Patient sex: M
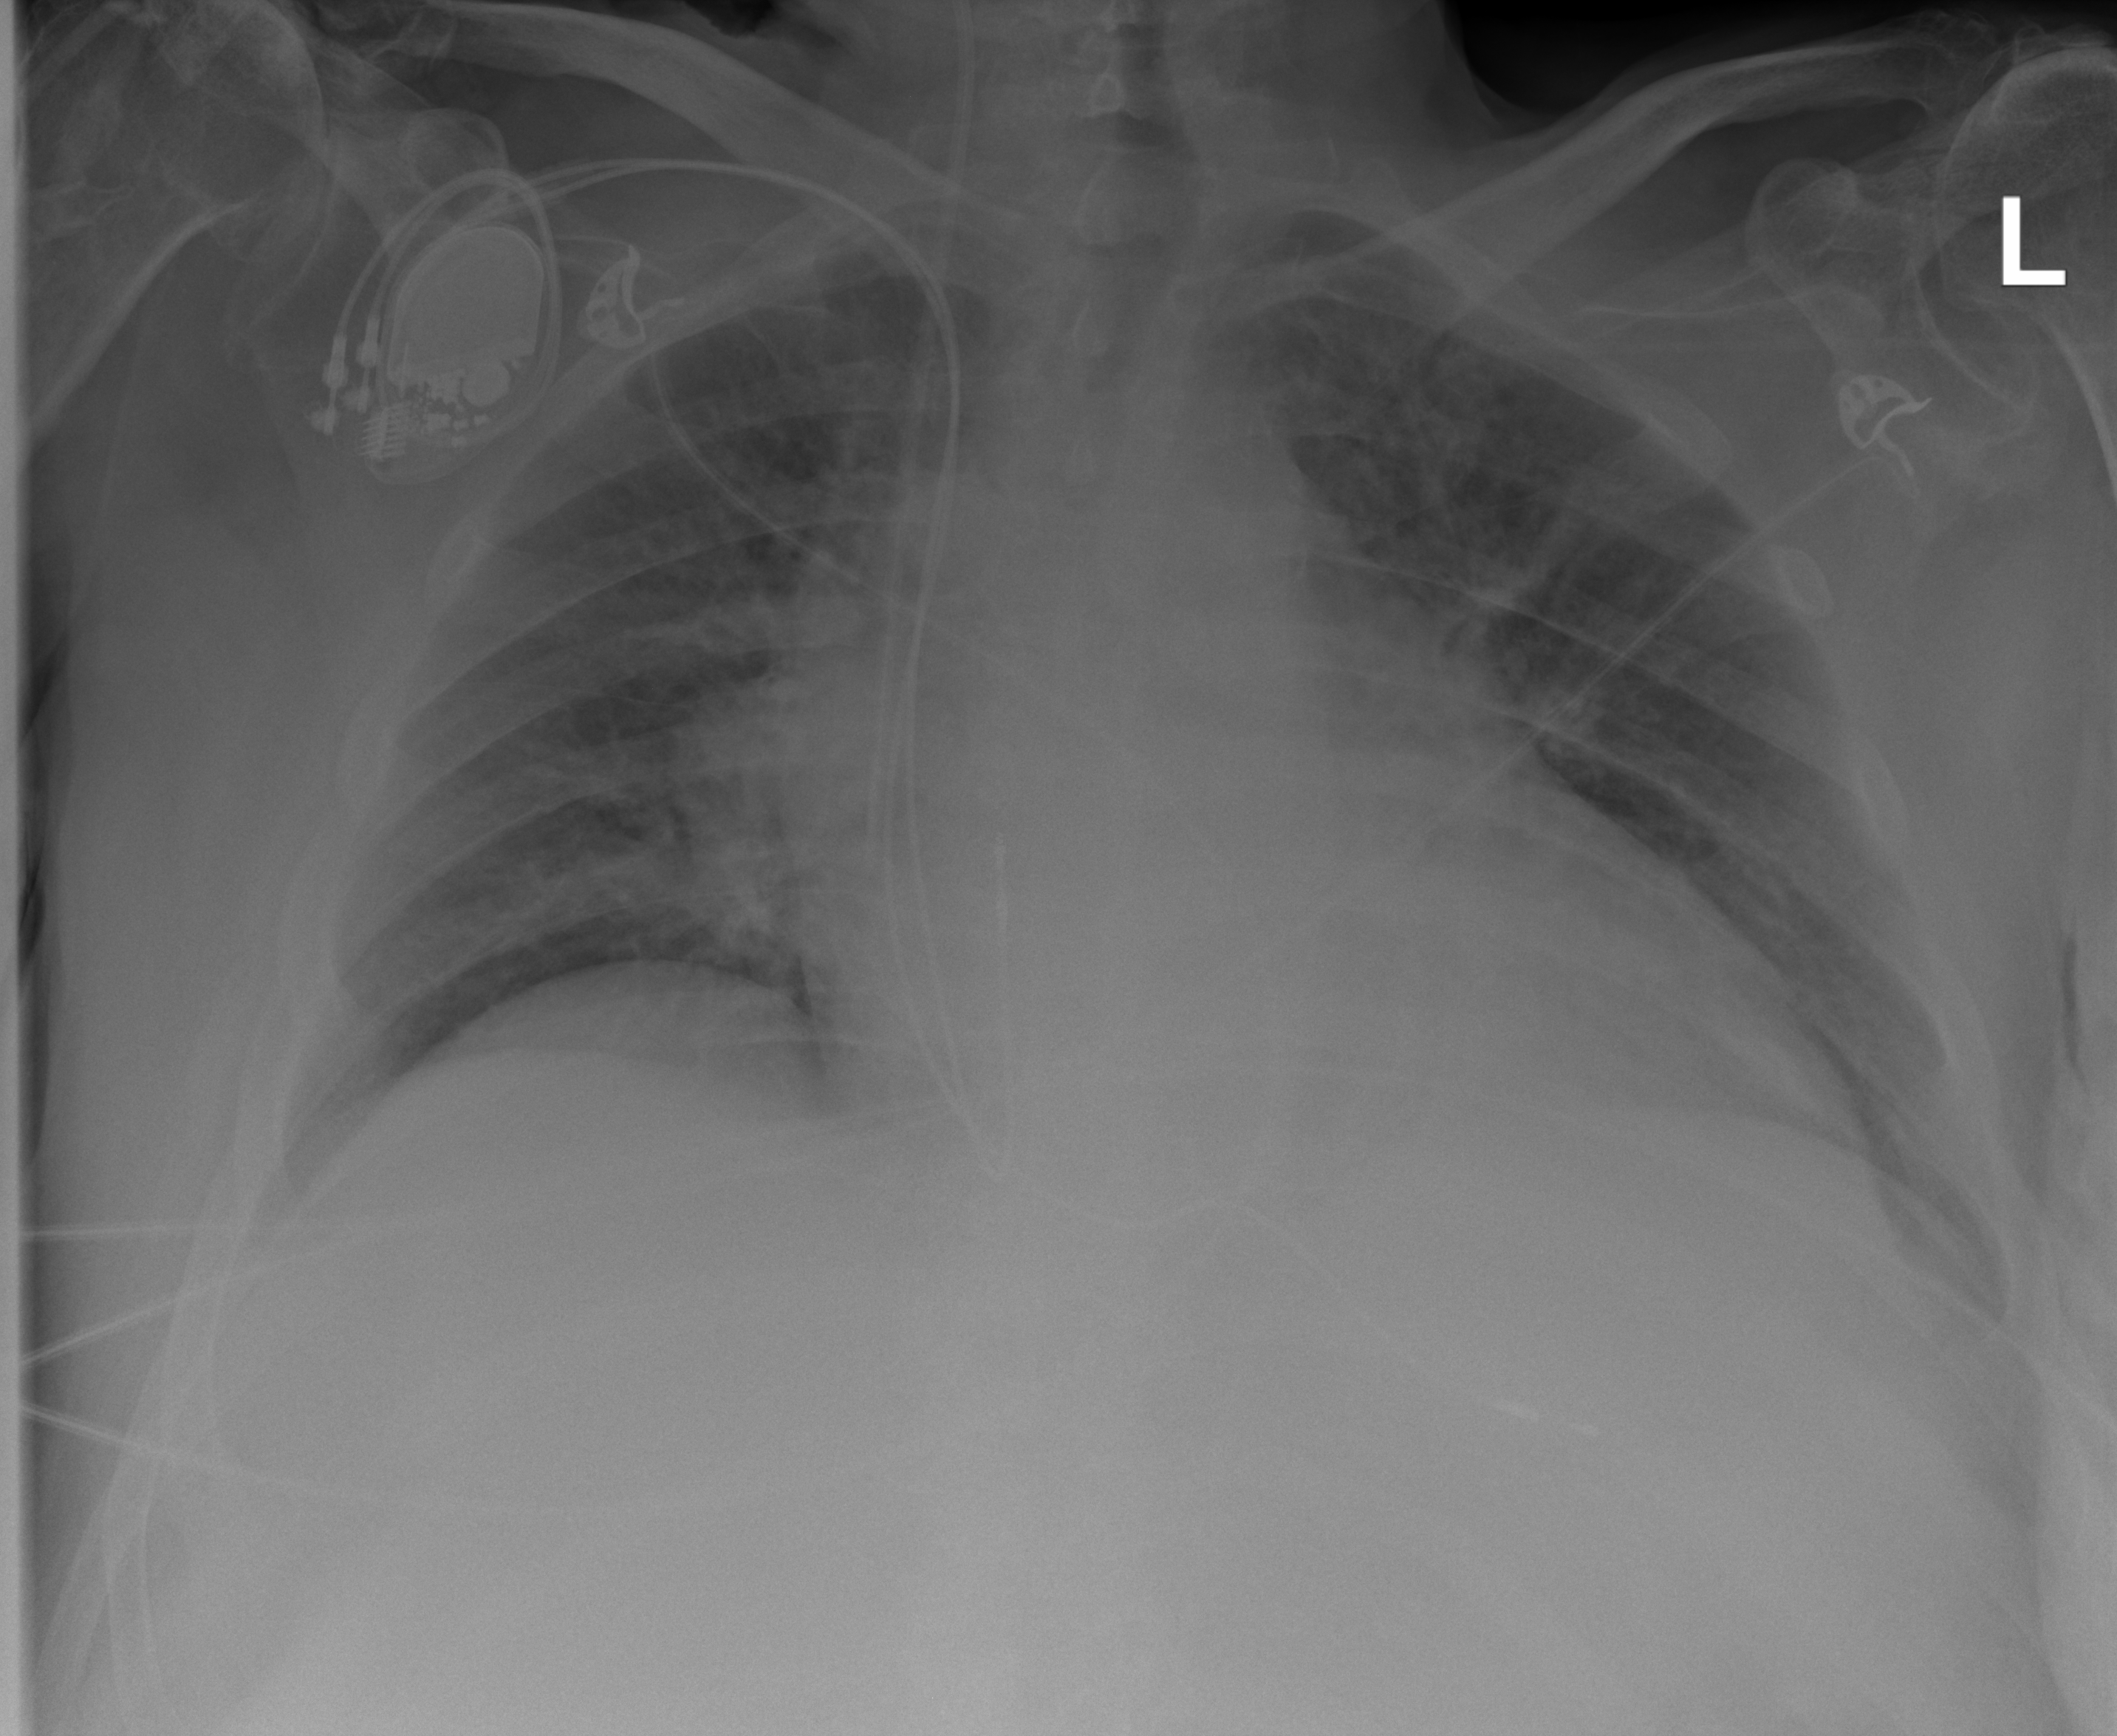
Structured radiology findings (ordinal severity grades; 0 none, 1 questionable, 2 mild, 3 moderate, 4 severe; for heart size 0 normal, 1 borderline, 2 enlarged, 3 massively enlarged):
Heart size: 2
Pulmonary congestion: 0
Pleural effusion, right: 0
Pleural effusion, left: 0
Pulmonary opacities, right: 0
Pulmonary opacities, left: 0
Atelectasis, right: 0
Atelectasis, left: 2